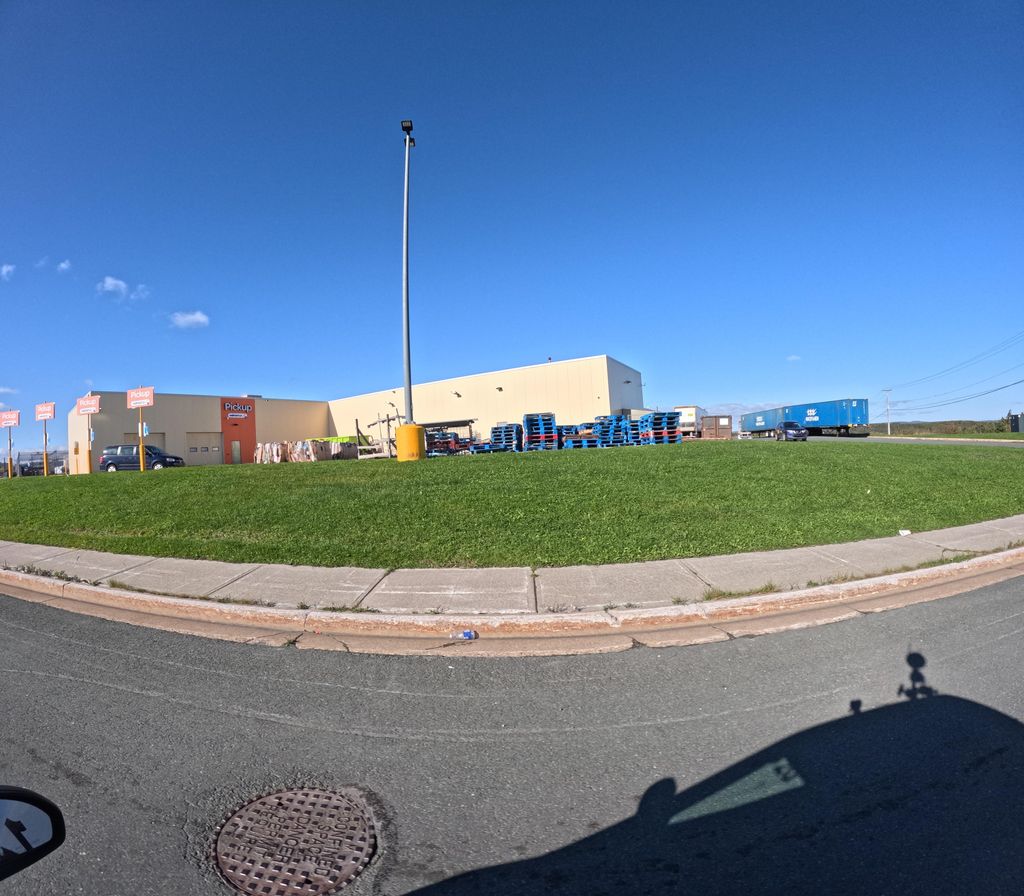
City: st_johns